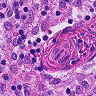
Metastatic tissue present: no